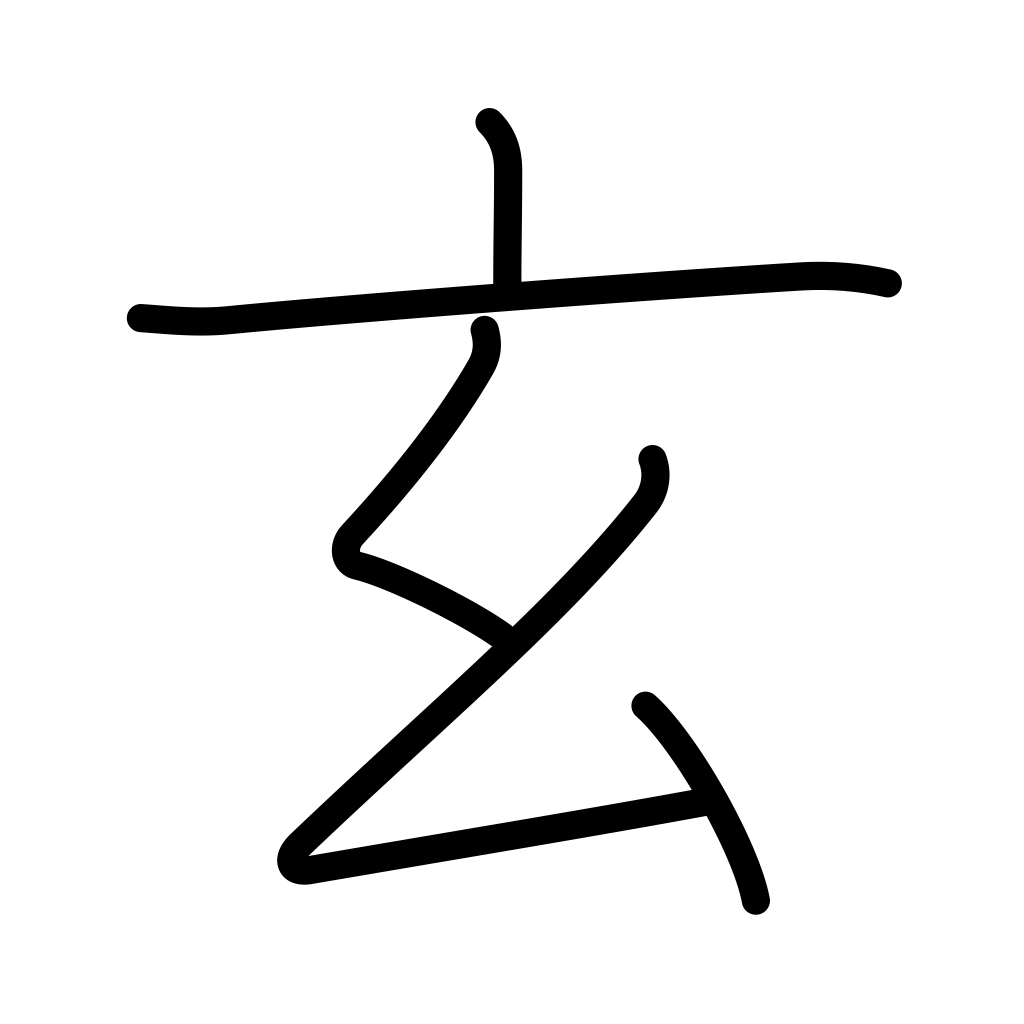
Meaning: mysterious, occultness, black, deep, profound